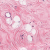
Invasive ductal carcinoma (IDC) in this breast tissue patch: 0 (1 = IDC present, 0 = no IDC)